Milling tool wear sample.
Tool blade image: 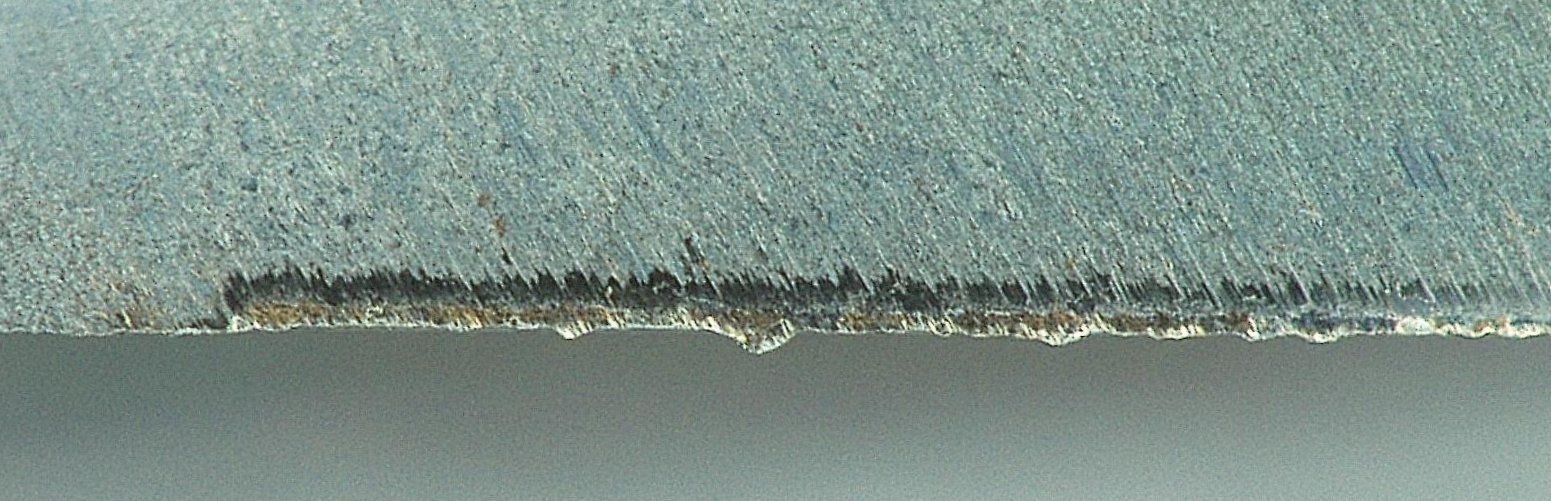
Chip image: 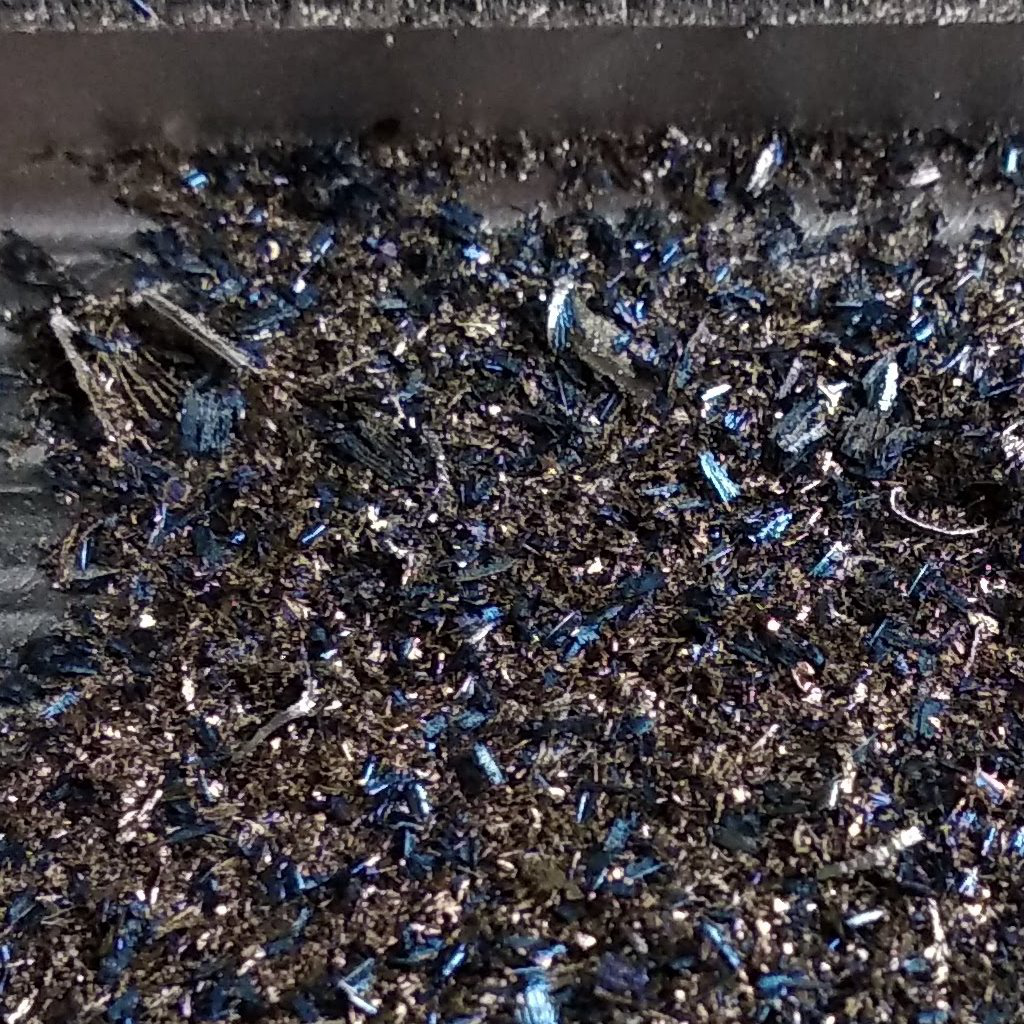
Workpiece image: 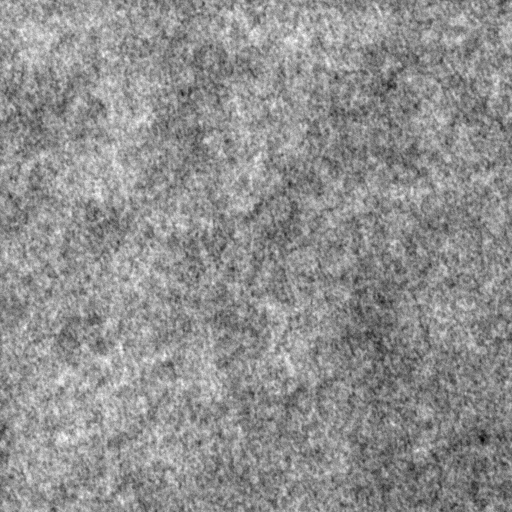
Tool wear state: dulled
Gaps: 7.68
Flank wear: 119.72
Overhang: 26.54
Force-signal Mel-spectrograms (X, Y, Z axes): 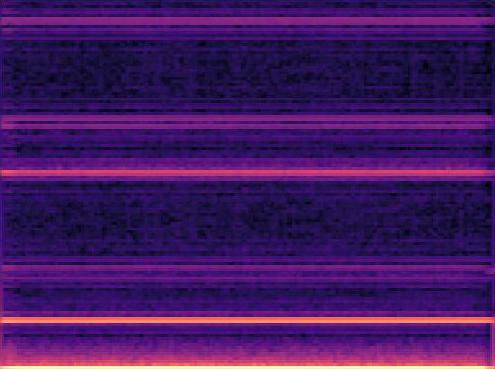 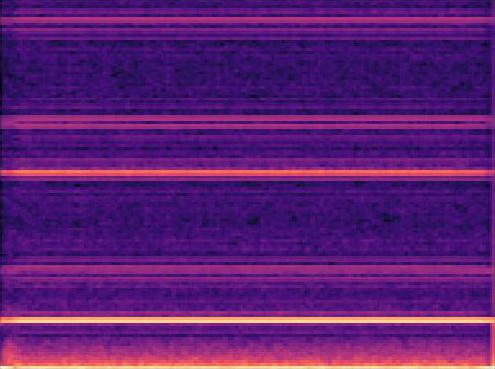 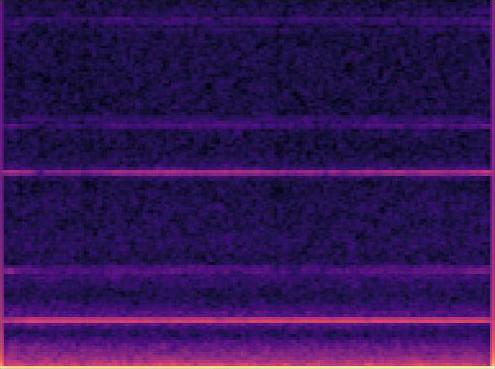
Force-signal scalograms (X, Y, Z axes): 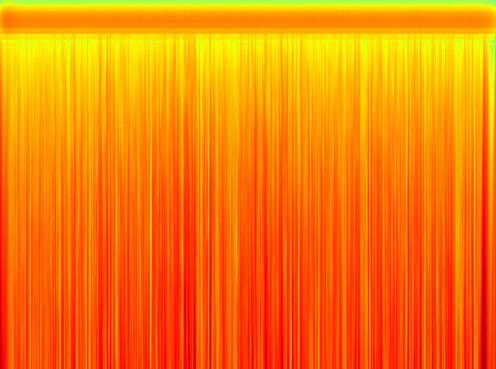 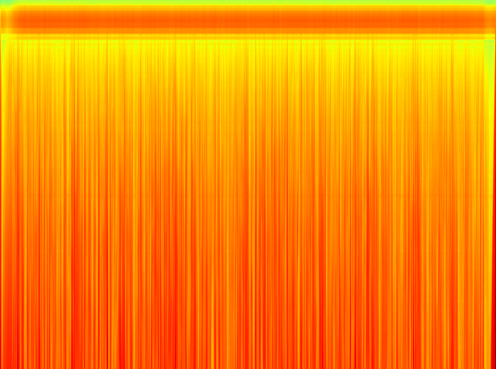 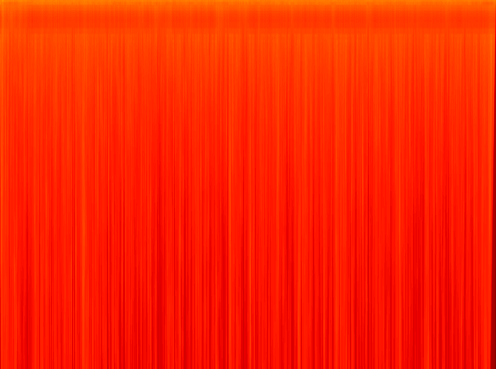
Force phase: accelerated_severe_wear